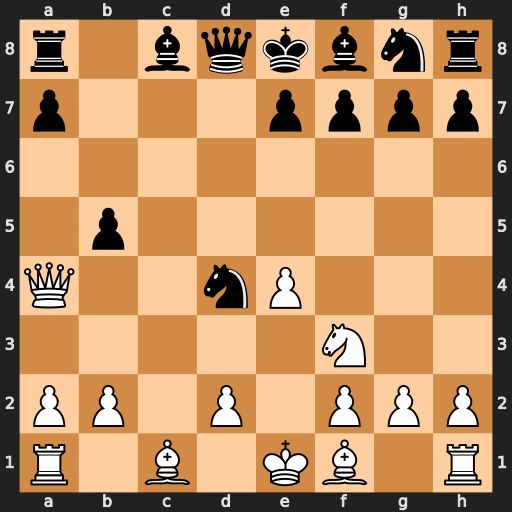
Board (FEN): r1bqkbnr/p3pppp/8/1p6/Q2nP3/5N2/PP1P1PPP/R1B1KB1R
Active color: w
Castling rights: KQkq
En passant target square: -
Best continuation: Qxd4 Qxd4 Nxd4